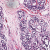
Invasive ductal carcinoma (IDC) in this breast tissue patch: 0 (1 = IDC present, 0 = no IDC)